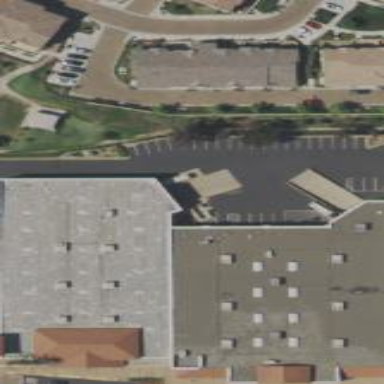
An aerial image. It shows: Retail building housing department store.